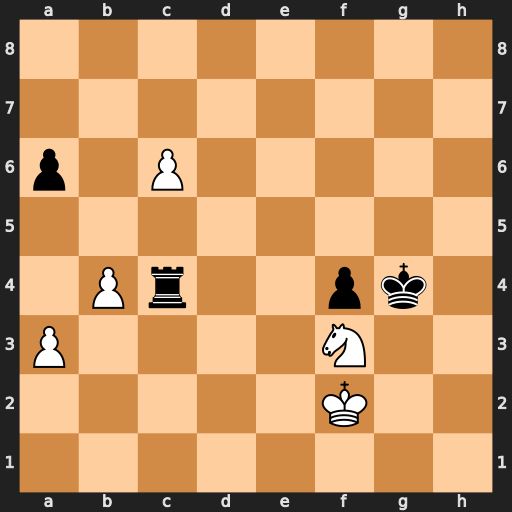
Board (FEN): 8/8/p1P5/8/1Pr2pk1/P4N2/5K2/8
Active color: w
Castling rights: -
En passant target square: -
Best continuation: Ne5+ Kf5 Nxc4